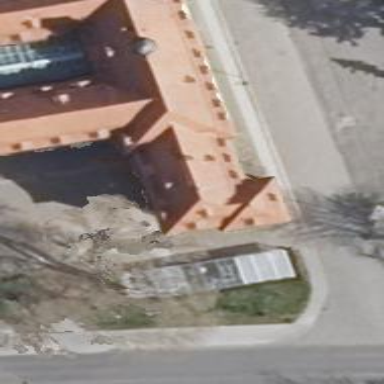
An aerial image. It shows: Civic building with brown roof.